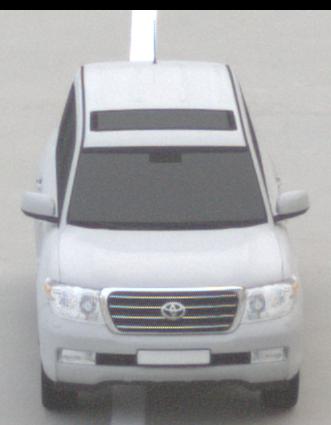
Make: Toyota
Model: Land Cruiser V8 4.7
Detailed model: Land Cruiser V8 (J20)
Model produced from: 2008/03
Model produced until: 2009/11
Doors: 5
Color: white
Road condition: dry road
Daytime: morning or afternoon
Contrast: low contrast